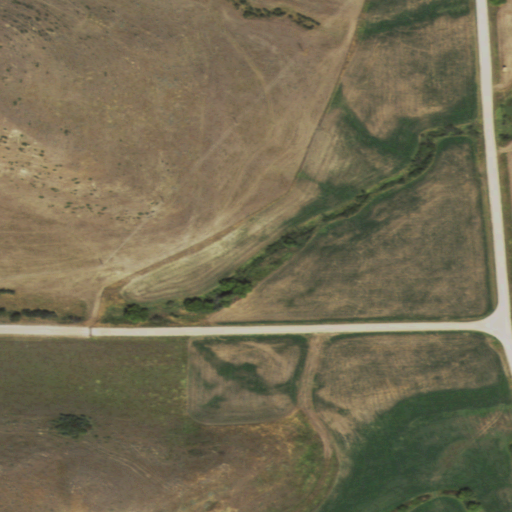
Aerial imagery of valley in Wyoming named Hamburger Draw containing grassland, shrub, pasture, cultivated crops, herbaceous wetlands, and woody wetlands